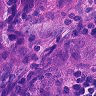
Metastatic tissue present: yes